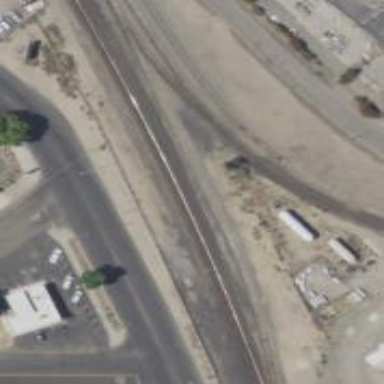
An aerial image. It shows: Railway siding with rails.